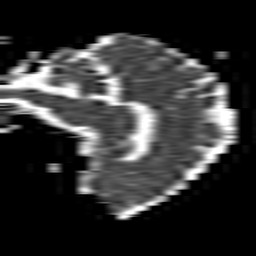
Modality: ADC
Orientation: sagittal
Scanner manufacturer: philips
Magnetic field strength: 1.5 T
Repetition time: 3.397 s
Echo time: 0.06899 s